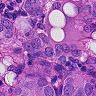
Metastatic tissue present: yes